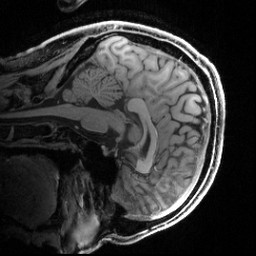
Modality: T1w
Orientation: sagittal
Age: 29
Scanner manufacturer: siemens
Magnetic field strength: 3 T
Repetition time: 2.5 s
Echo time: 0.00444 s